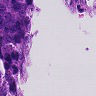
Metastatic tissue present: yes